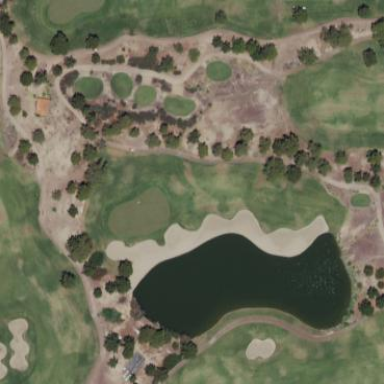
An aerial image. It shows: Rough area on grassy golf course.